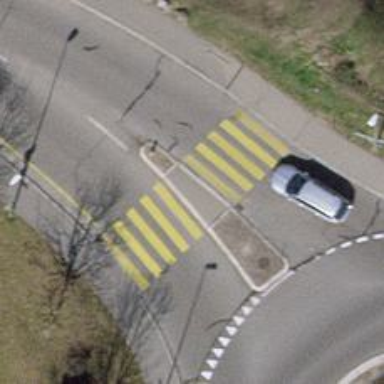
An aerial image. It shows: Uncontrolled zebra crossing with pedestrian island.